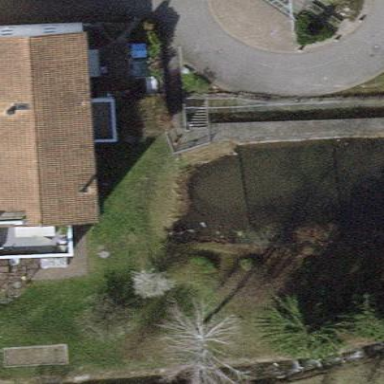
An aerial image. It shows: Pond with natural water.